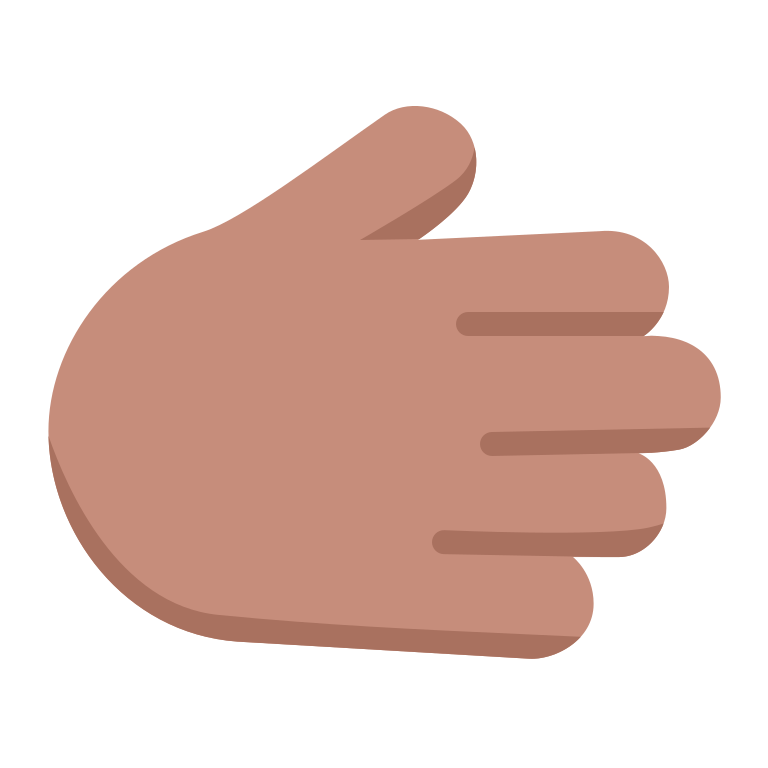
rightwards hand flat